Question: When 'reloadData' gets called, it seems that the 'UITableView' recalculate its 'contentSize' automatically so that the content will fit (see screenshot of the call stack in 'Xcode'). How do I stop that?
I want to have the 'contentSize' to be bigger than its content in some cases, when the table is partly obscured. But any changes of the 'contentSize' will disappear after reloading.

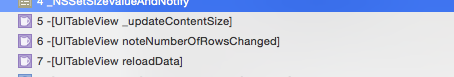
Answer: You need to change the contentSize of UITableView after every "reloadData" call, you can do this :
'''
[self.tableView reloadData];
self.tableView.contentSize = CGSizeMake(self.tableView.contentSize.width, self.tableView.contentSize.height < 44 ? 150/*any desired value you like*/ :self.tableView.contentSize.height);
'''